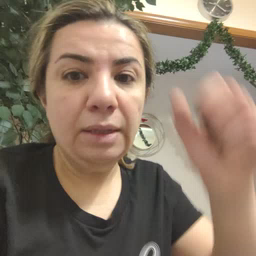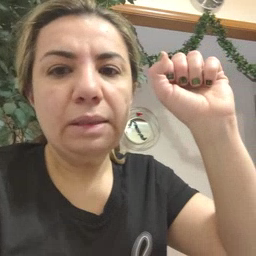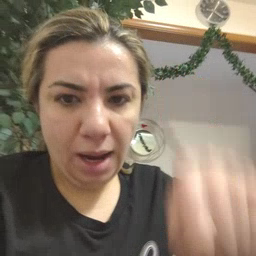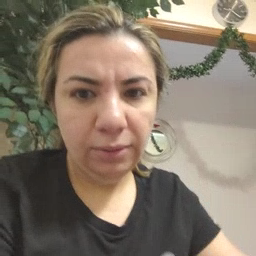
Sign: can